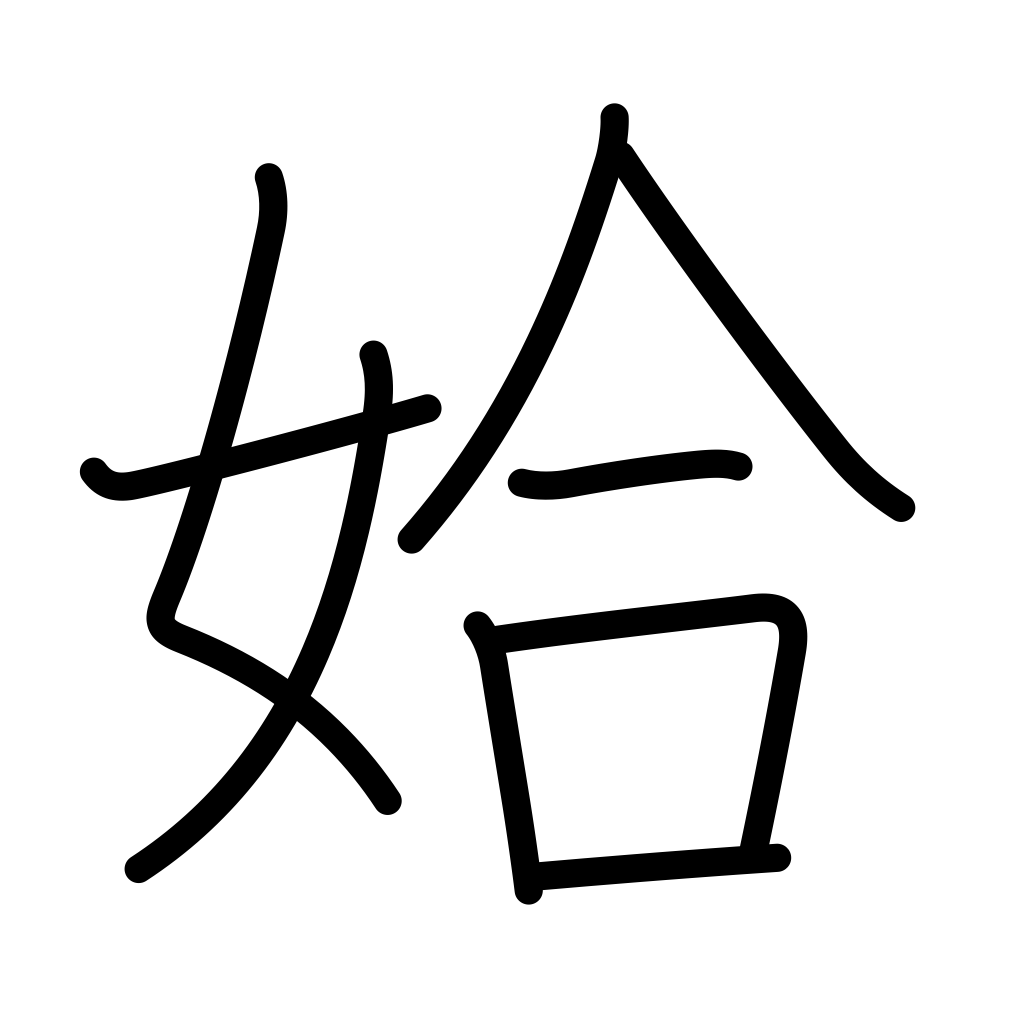
Meaning: good-looking, quiet